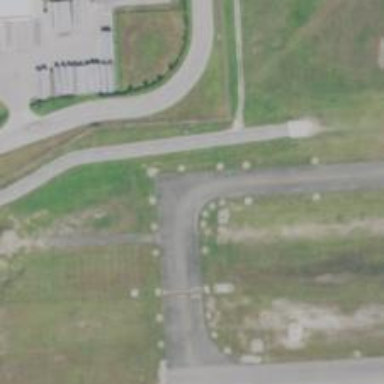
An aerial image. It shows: View of taxiway at the airport.